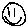
Label: smiley face